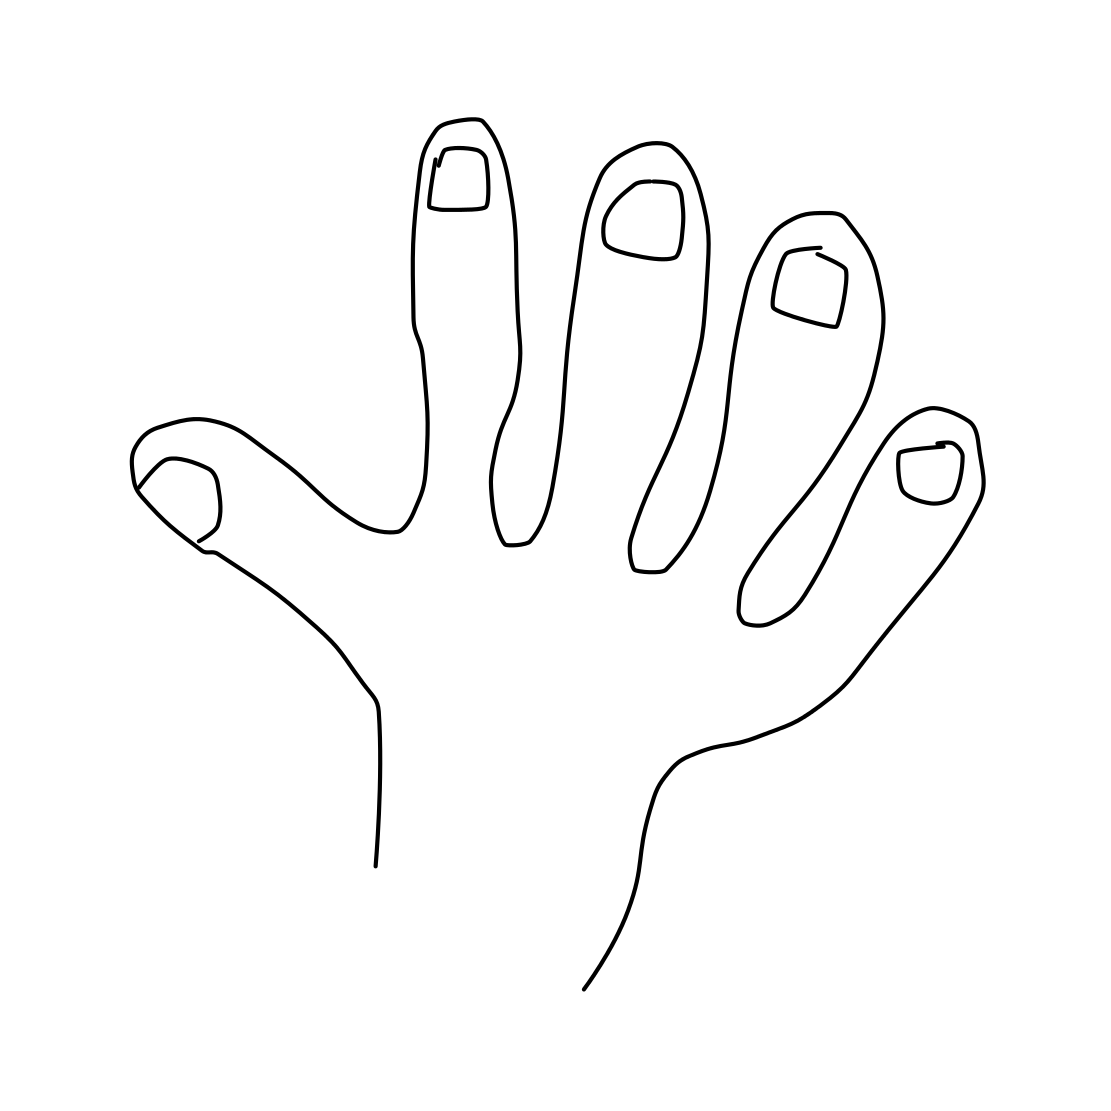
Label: hand